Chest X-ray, PA view. Patient: 42 years old, sex F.
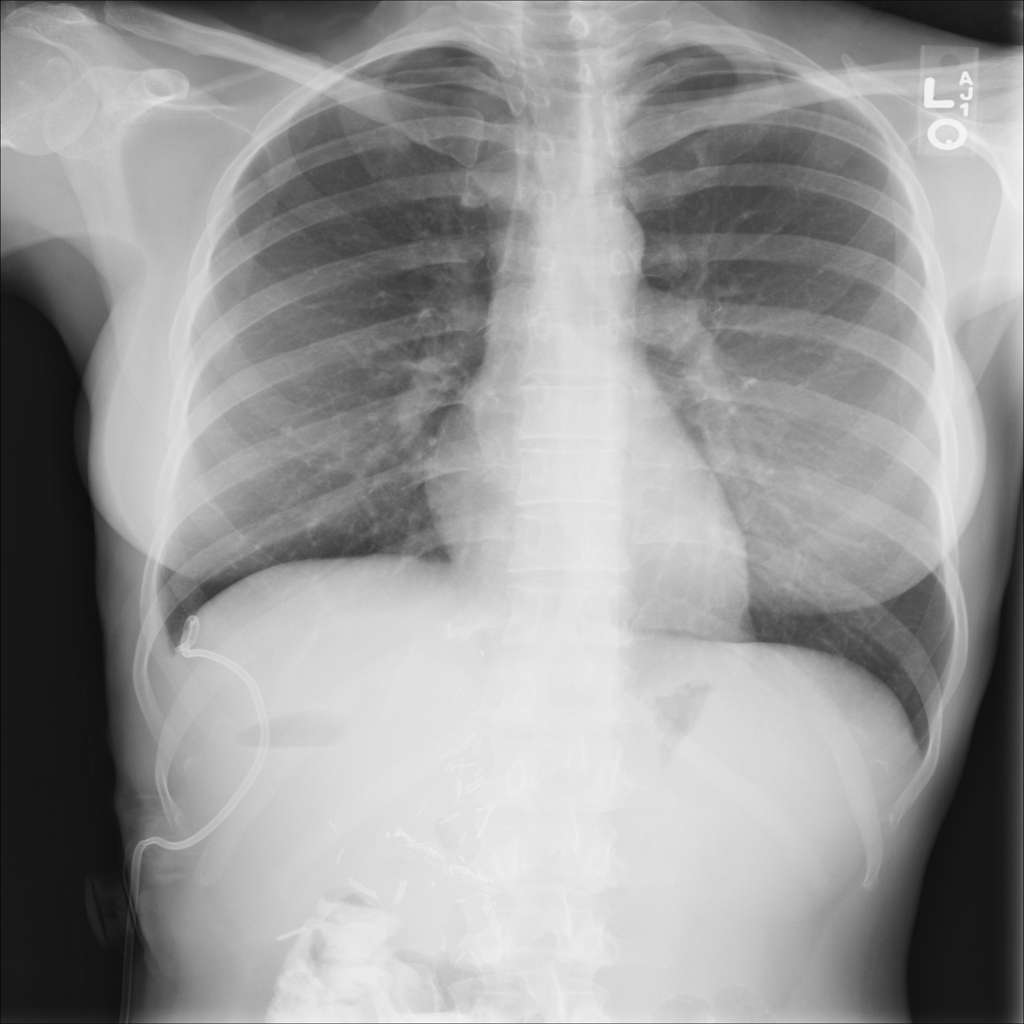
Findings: Pneumothorax